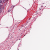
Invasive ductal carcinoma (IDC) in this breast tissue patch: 1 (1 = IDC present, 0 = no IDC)